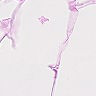
Metastatic tissue present: no